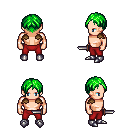
a pixel art fantasy rpg character, male body template, human, light skin, leather shoulder armor, red pants, green parted hairstyle, metal boots, dagger, four views (front, back, left, right), 2x2 character sprite sheet, small pixel art, hard edges, no anti-aliasing